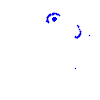
Particle: electron